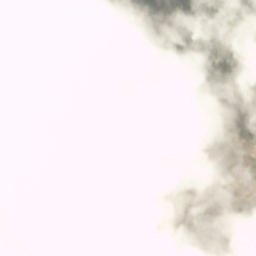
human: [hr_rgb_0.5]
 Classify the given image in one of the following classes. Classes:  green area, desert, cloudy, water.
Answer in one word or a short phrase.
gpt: cloudy